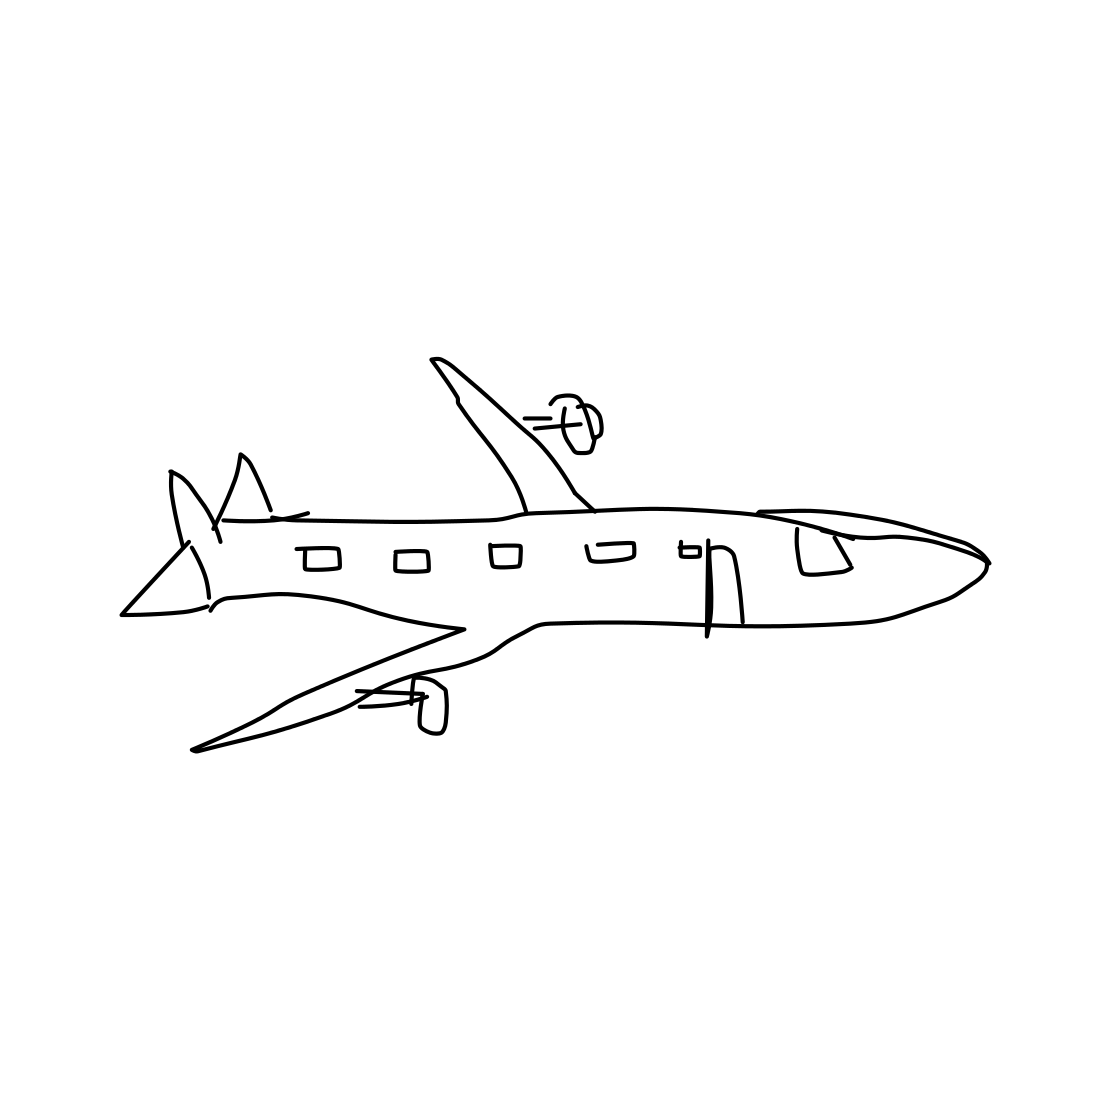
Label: airplane